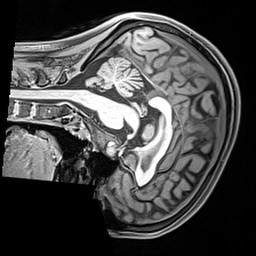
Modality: T1w
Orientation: sagittal
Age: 24
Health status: healthy
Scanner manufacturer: siemens
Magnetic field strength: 3 T
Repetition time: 2.4 s
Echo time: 0.00217 s